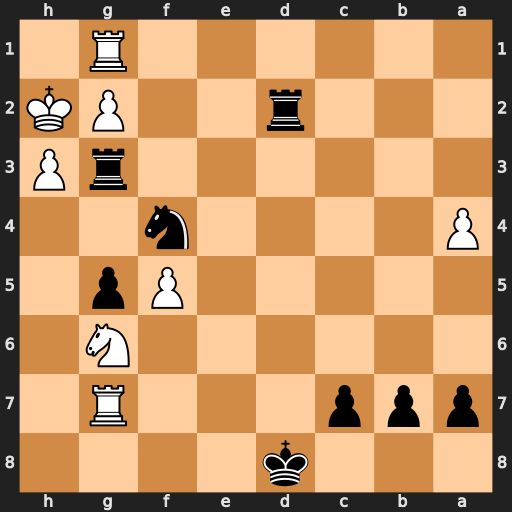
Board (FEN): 3k4/ppp3R1/6N1/5Pp1/P4n2/6rP/3r2PK/6R1
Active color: b
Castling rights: -
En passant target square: -
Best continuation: Rxh3#